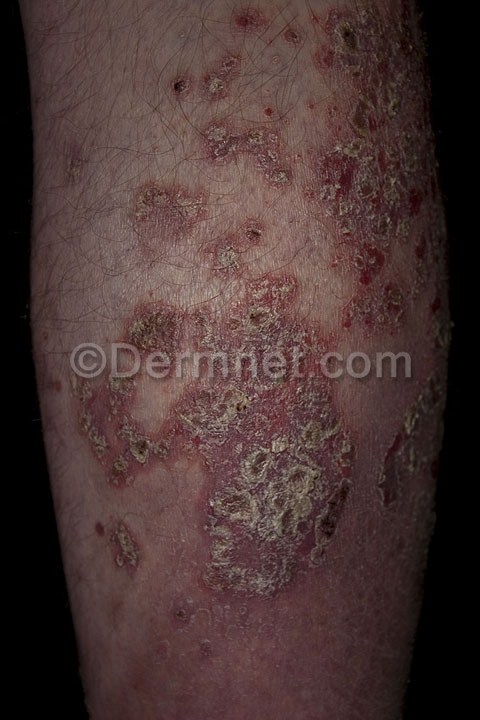
Disease: Psoriasis pictures Lichen Planus and related diseases